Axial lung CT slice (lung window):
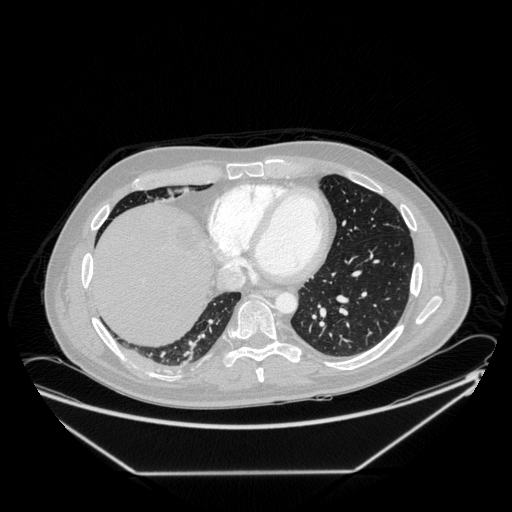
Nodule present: no